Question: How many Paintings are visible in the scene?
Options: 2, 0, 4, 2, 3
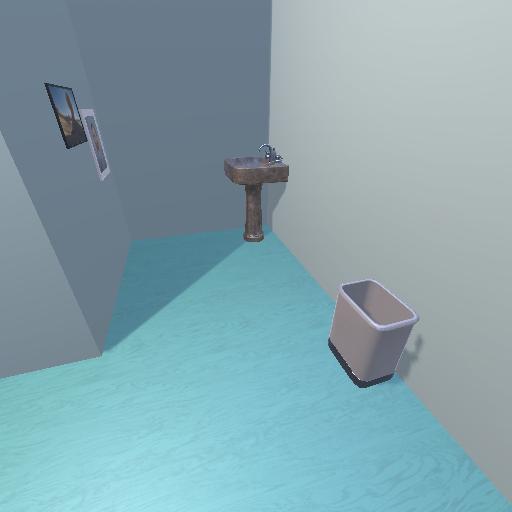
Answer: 2